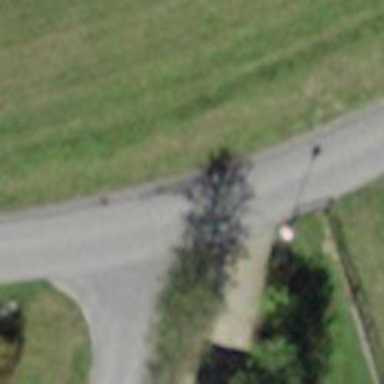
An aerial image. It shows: Unclassified road with asphalt surface.